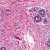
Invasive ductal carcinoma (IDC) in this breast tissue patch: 0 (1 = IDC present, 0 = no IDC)